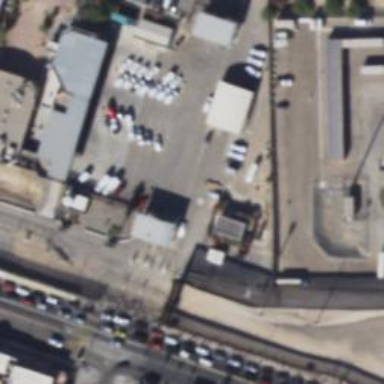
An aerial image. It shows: Border control barrier.